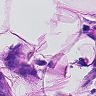
Metastatic tissue present: yes